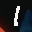
Label: 1